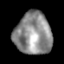
Tissue: lung
Cell type: Epithelial cells
Senescence score: 0.2299
Nuclear area (px): 1514
Mean DAPI intensity: 140.952